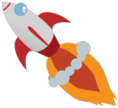
rocket